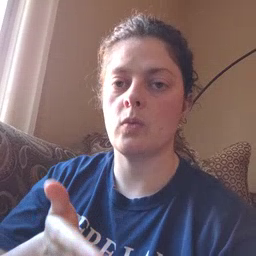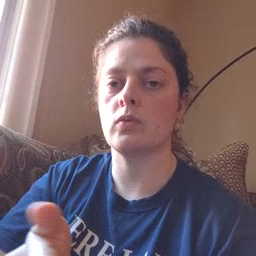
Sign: boat